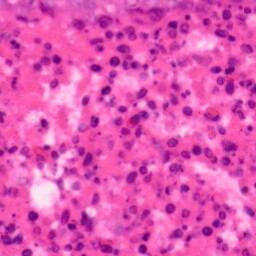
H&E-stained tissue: Colon